Aerial crown-view tile of a tropical tree (Barro Colorado Island, Panama), acquired 20240918:
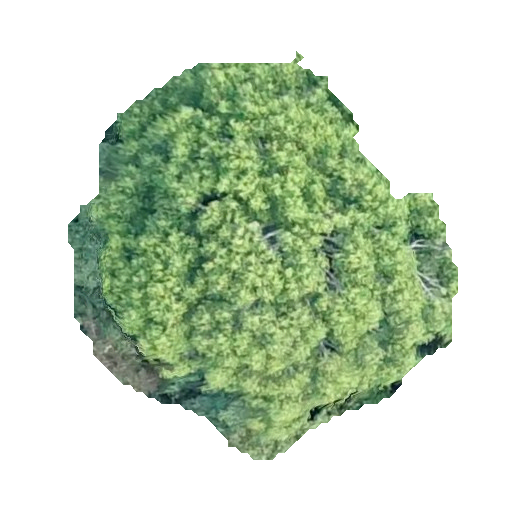
Species: Guatteria lucens
GBIF accepted scientific name: Guatteria lucens
Crown area: 167.688 m²